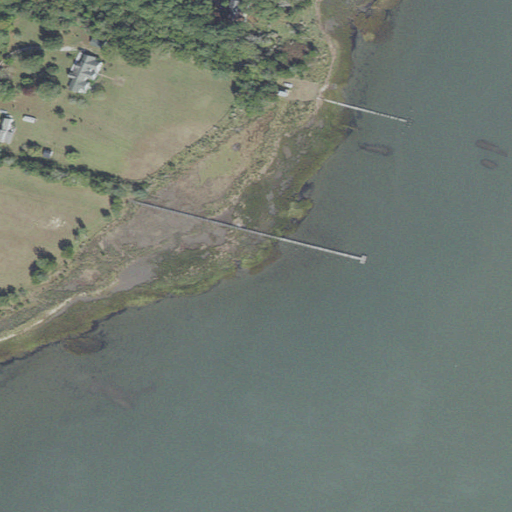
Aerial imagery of cape in Virginia named Battle Point containing open water, herbaceous wetlands, cultivated crops, woody wetlands, open development, and evergreen forest